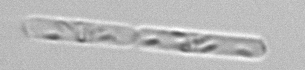
Label: Dactyliosolen_fragilissimus